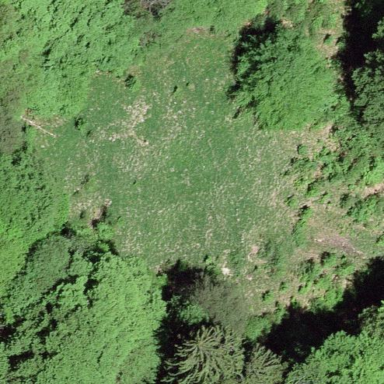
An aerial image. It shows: Open area covered with grass.